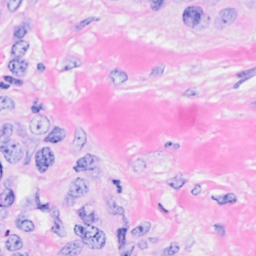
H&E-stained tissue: Breast